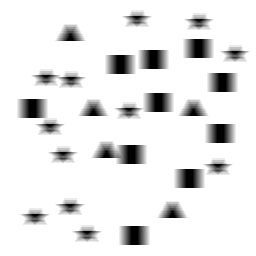
Squares: 10
Triangles: 5
Stars: 12
Total shapes: 27